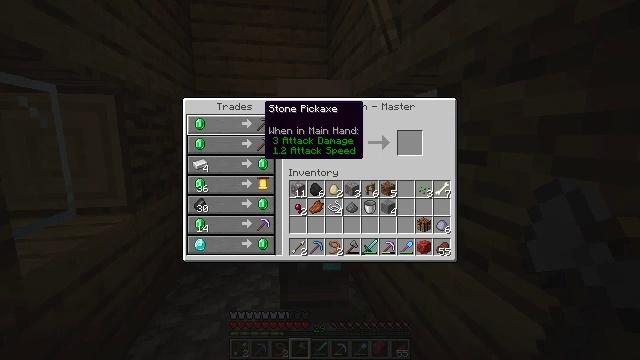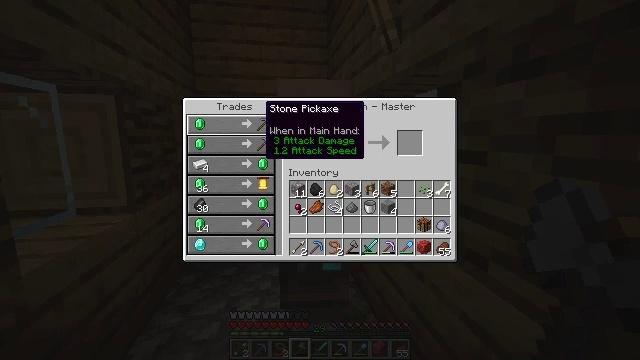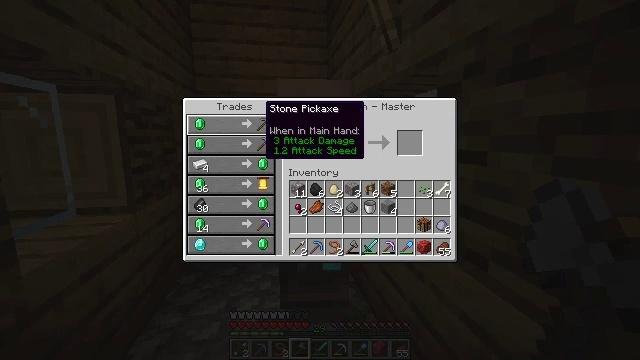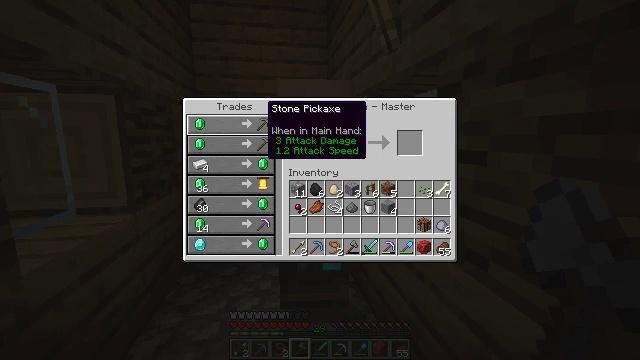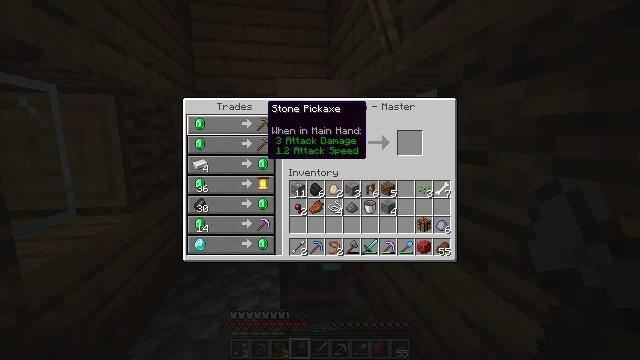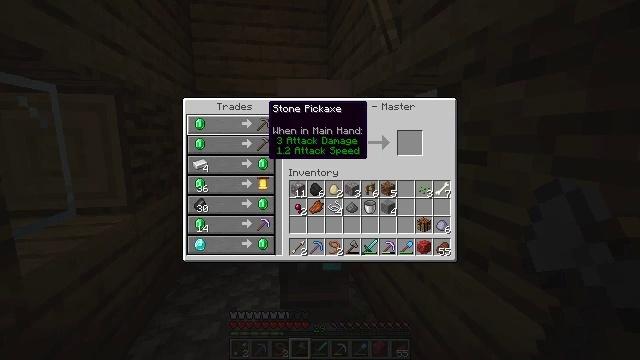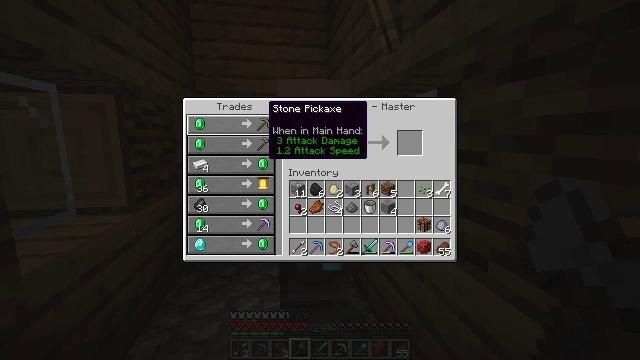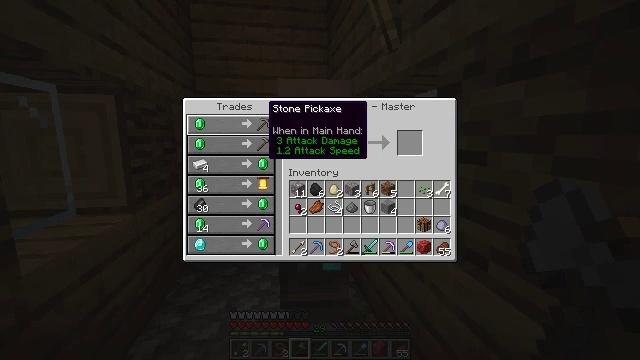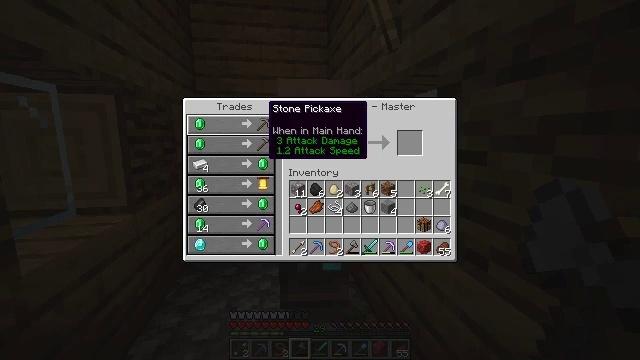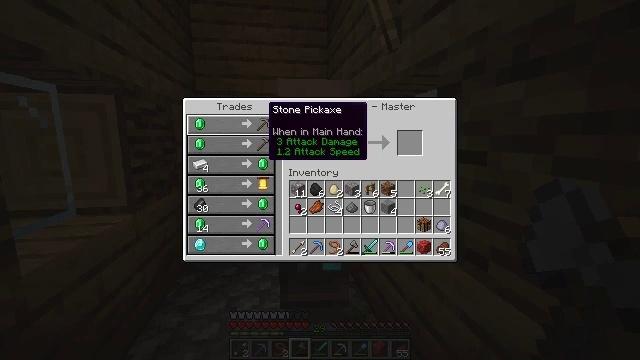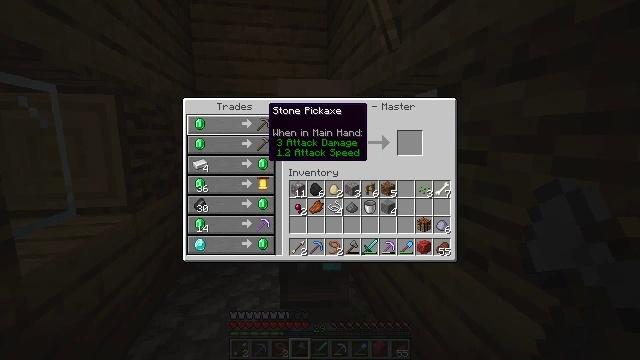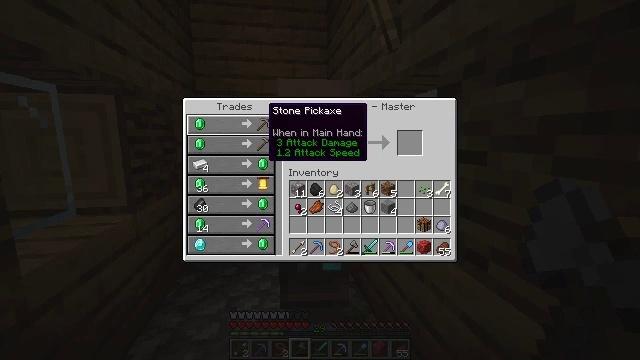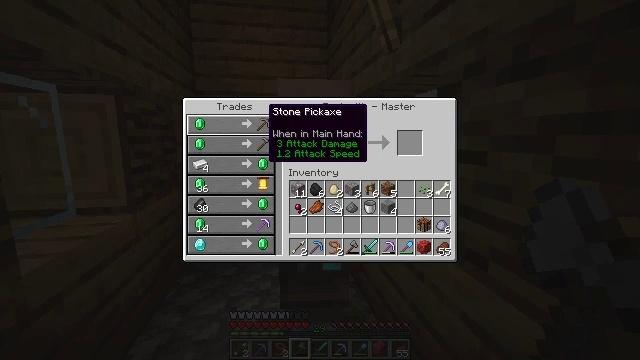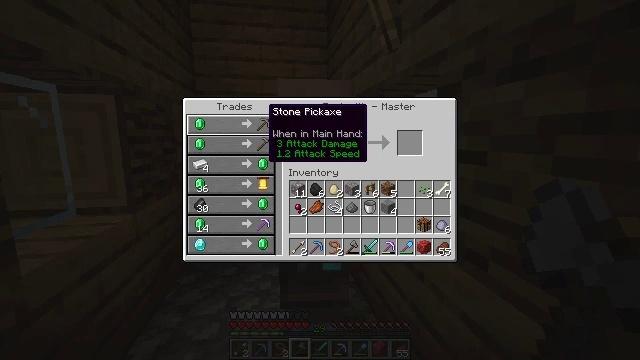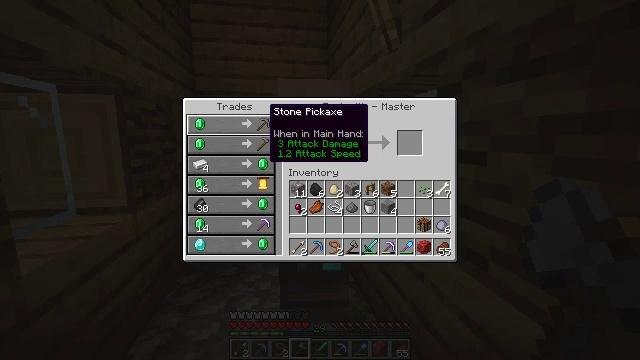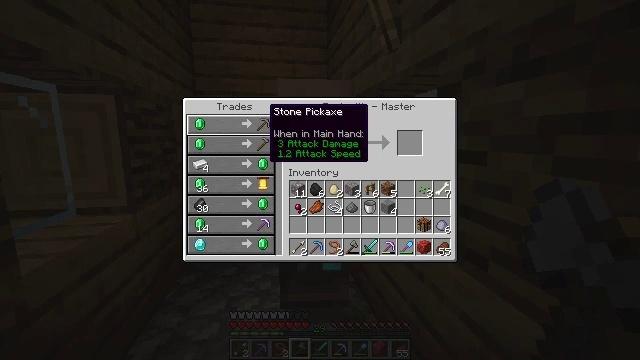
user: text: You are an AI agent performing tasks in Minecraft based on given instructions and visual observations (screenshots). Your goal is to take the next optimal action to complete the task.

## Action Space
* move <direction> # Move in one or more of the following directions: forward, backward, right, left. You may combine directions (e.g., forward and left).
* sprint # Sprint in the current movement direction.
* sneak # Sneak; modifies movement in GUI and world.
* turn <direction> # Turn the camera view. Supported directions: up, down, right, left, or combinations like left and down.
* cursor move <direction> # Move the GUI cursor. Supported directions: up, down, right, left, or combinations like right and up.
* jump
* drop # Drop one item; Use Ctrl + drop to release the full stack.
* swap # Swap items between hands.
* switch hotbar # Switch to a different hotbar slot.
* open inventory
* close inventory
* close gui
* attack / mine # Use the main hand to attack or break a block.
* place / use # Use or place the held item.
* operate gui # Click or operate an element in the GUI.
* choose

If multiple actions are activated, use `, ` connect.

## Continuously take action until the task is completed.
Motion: motion action
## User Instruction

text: Drop a lead.
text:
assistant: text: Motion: no_op
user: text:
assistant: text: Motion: no_op
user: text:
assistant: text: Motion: no_op
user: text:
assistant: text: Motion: no_op
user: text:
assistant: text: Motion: no_op
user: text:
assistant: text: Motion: no_op
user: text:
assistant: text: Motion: no_op
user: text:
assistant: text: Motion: no_op
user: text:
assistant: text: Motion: no_op
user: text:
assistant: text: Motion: no_op
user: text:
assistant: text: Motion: no_op
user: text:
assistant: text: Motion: no_op
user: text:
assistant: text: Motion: no_op
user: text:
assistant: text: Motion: no_op
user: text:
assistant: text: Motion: no_op
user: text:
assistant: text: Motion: no_op
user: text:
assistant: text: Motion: no_op
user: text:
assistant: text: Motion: no_op
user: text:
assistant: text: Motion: no_op
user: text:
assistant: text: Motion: no_op
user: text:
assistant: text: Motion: no_op
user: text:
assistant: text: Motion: no_op
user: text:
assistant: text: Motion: no_op
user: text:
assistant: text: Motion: no_op
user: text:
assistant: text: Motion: no_op
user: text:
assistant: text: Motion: no_op
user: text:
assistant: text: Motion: no_op
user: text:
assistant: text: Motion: no_op
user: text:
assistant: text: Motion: no_op
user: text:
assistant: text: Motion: no_op